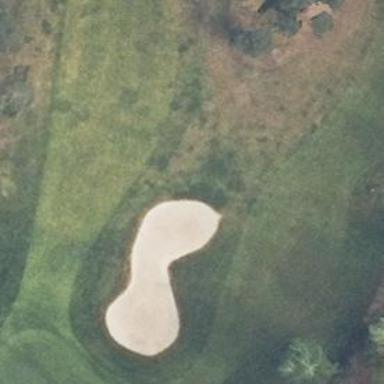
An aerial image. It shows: Bunker on golf course.